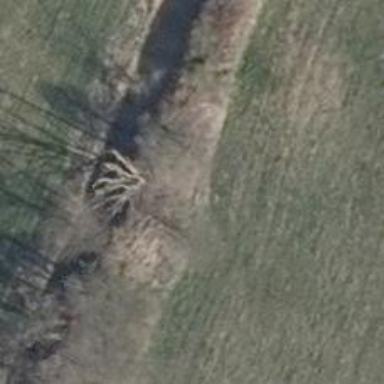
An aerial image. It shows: Row of trees in natural setting.